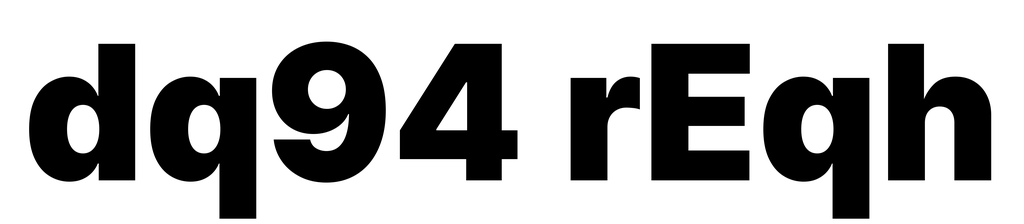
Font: Inter_Black